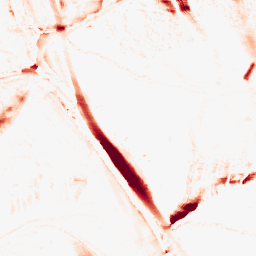
Category: morphological
Decomposition family: morphological_ellipse
Decomposition parameters: operation: opening
width: 10
height: 30
Upsampling method: edge_directed
Upsampling parameters: scale: 2
Upsampling scale: 2